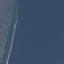
Land use / land cover class: SeaLake